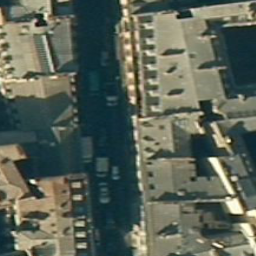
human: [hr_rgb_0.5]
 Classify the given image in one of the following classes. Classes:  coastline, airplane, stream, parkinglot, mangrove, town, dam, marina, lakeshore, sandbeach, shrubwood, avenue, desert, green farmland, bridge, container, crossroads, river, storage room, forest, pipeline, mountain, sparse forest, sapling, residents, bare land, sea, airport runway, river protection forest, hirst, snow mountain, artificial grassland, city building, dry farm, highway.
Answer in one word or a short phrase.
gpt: city building